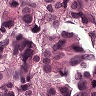
Metastatic tissue present: yes